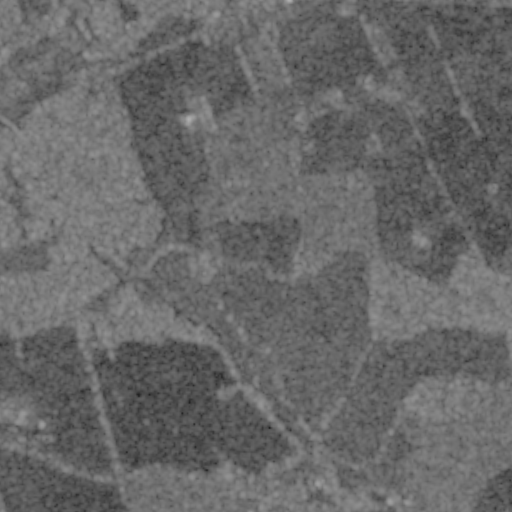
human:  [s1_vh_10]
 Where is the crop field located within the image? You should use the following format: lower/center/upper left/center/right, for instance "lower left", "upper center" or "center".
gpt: The crop field is located in the lower right of the image.
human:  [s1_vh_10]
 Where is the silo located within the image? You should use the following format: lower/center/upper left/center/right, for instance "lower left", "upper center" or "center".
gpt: The silo is located in the lower center of the image.
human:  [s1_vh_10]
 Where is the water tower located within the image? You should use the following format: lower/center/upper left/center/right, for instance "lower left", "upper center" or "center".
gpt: The water tower is located in the lower center of the image.
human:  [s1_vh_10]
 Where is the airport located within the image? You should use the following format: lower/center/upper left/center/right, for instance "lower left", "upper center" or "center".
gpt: There is no airport in the image.

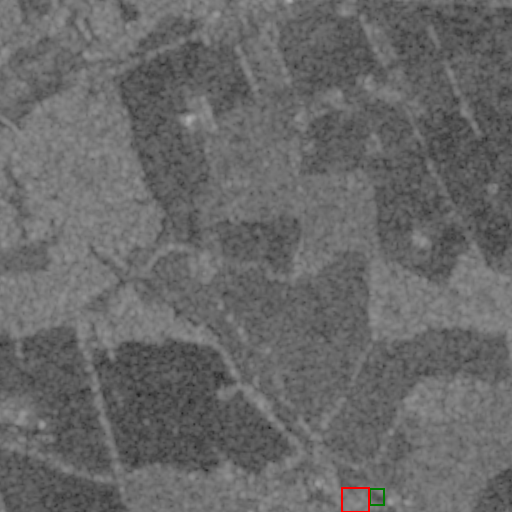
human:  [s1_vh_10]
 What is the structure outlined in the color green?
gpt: The structure outlined in green is a crop field.
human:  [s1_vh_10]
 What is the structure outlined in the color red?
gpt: The structure outlined in red is a park.
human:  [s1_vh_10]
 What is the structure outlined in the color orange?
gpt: There is no orange outline.